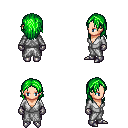
a pixel art fantasy rpg character, female body template, human, light skin, white robe, metal pants, green long hairstyle, metal gloves, metal boots, four views (front, back, left, right), 2x2 character sprite sheet, small pixel art, hard edges, no anti-aliasing